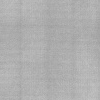
Atmospheric dust classification: dusty